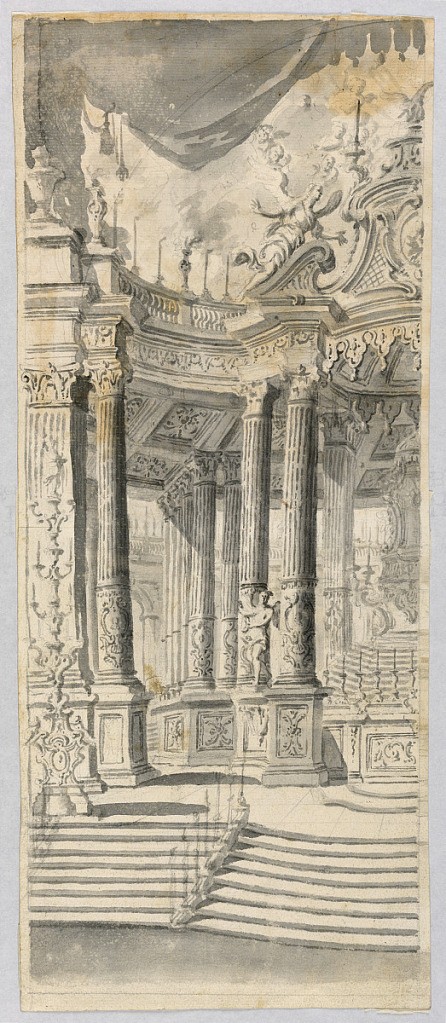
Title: Design for a Setting of the Exhibition of the Host
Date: ca. 1700
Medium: Black chalk, brush and gray and black watercolor on laid paper
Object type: Drawing
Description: Vertical rectangle. The left half of an architectural interior with baldachin is shown. Three flights of eight step, each lead to a platform showing an atrium. A scaffolding with the monstrance stands in the center.